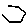
Label: hexagon